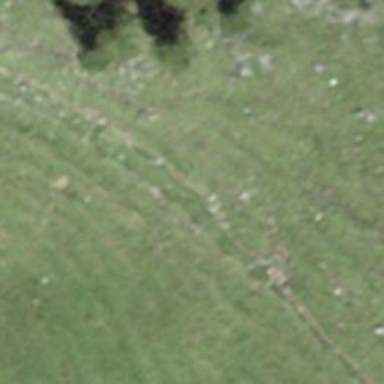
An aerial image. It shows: Path.